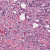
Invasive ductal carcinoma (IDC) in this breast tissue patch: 1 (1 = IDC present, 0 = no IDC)